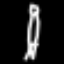
Label: pencil